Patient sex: M
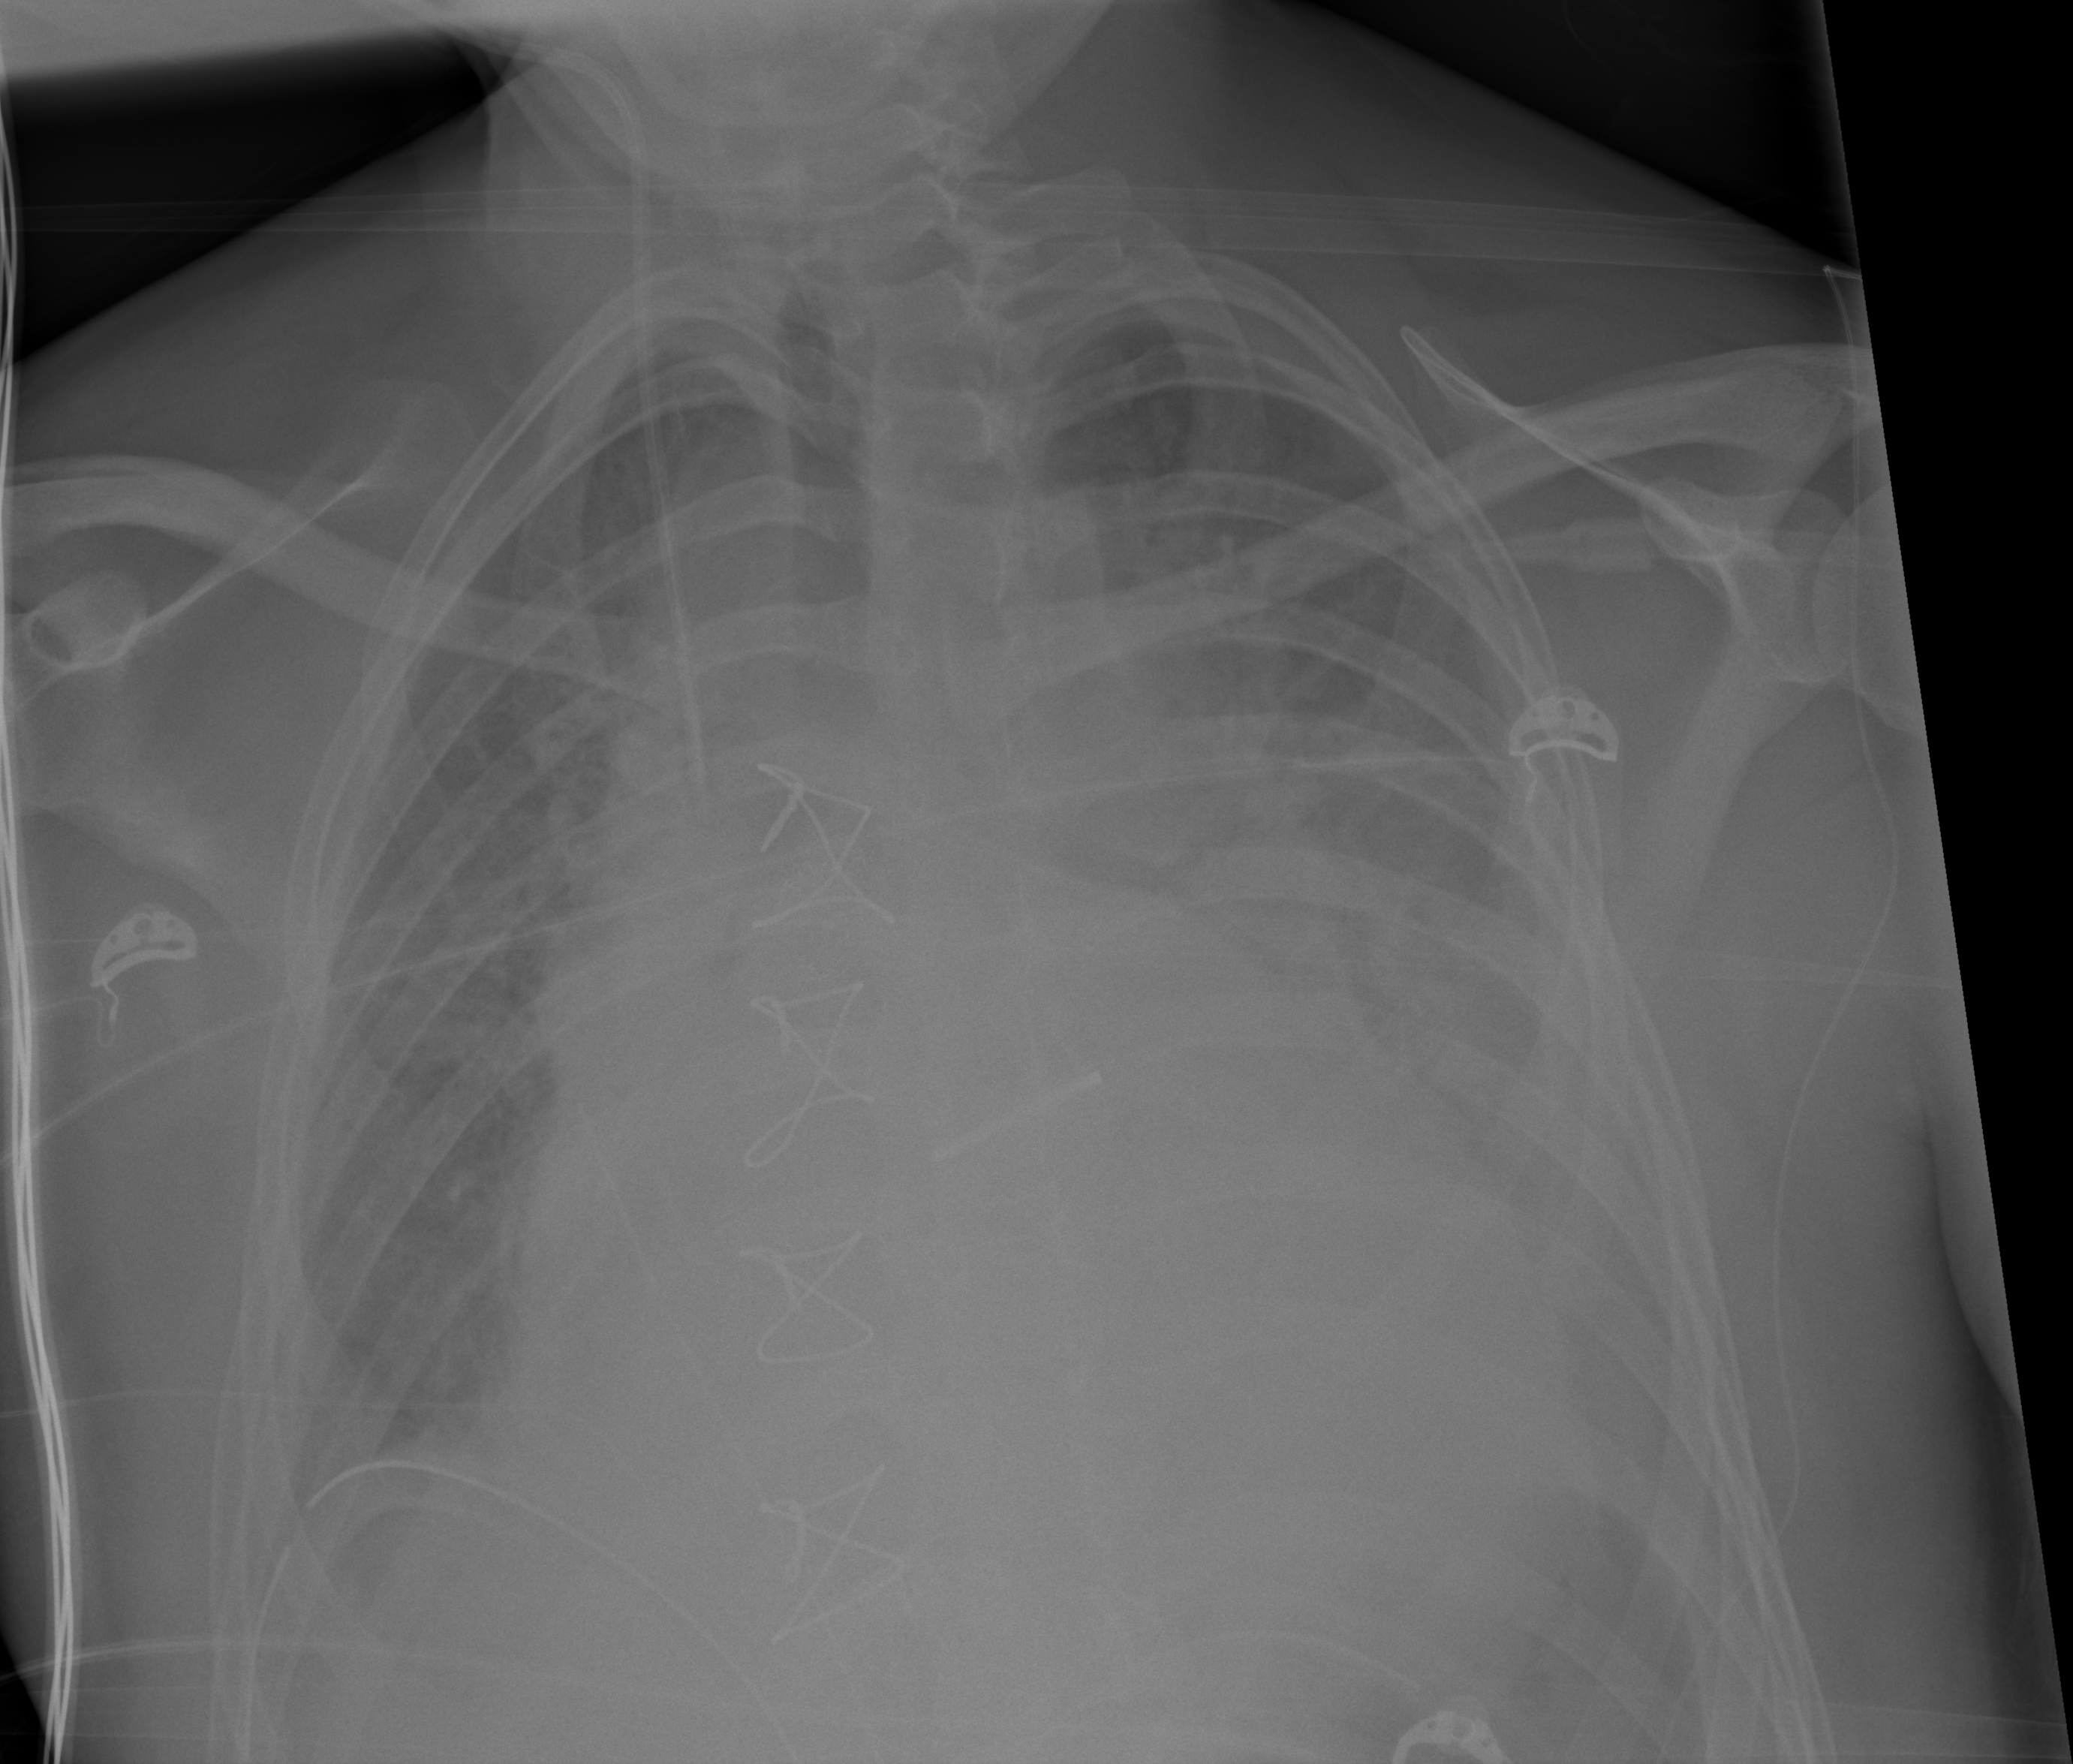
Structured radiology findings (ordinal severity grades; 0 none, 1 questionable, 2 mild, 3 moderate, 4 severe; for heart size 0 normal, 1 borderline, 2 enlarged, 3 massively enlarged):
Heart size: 3
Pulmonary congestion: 3
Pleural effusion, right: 2
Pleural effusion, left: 2
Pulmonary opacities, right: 2
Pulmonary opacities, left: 2
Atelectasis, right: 2
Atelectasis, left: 3